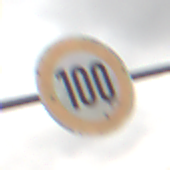
Verkehrszeichen: Geschwindigkeit100
Umgebung: Outdoor, Nature
Tageszeit: Midday
Wetter: Overcast
Licht: Natural
Jahreszeit: NotSpecified
Kontrast: LowContrast